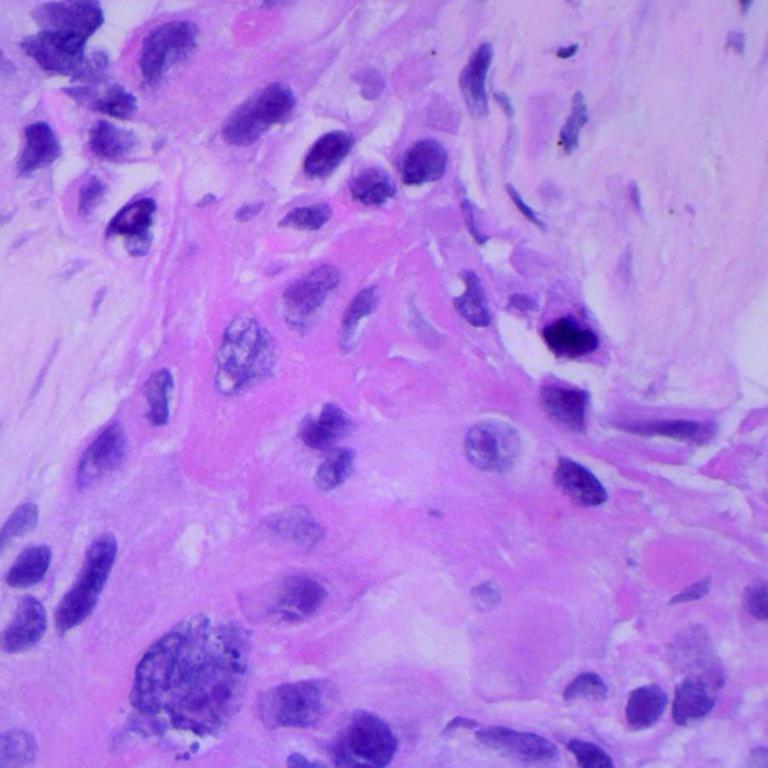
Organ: lung
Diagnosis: squamous carcinomas